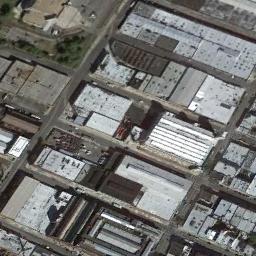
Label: industrial_area